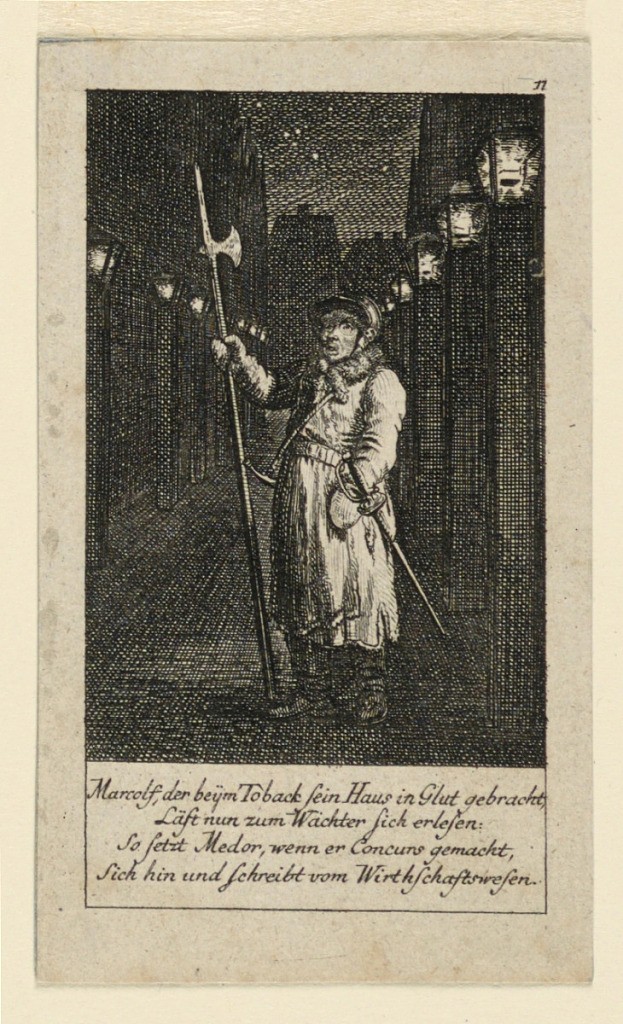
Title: A Night Watchman, Illustration for "Königl: Grosbrit [anische] Genealogischer Kalender auf das 1780 Jahr Lauenberg bey J.G. Berenberg"
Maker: Daniel Nikolaus Chodowiecki, German, 1726 - 1801
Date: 1779
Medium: Line and stipple engraving with etching on paper
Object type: Print
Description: Standing in a street that is lit by lanters, and calling the hour. The poem says that a man who, while smoking, set his house on fire is now a watchman, while another writes on economics when bankrupt.